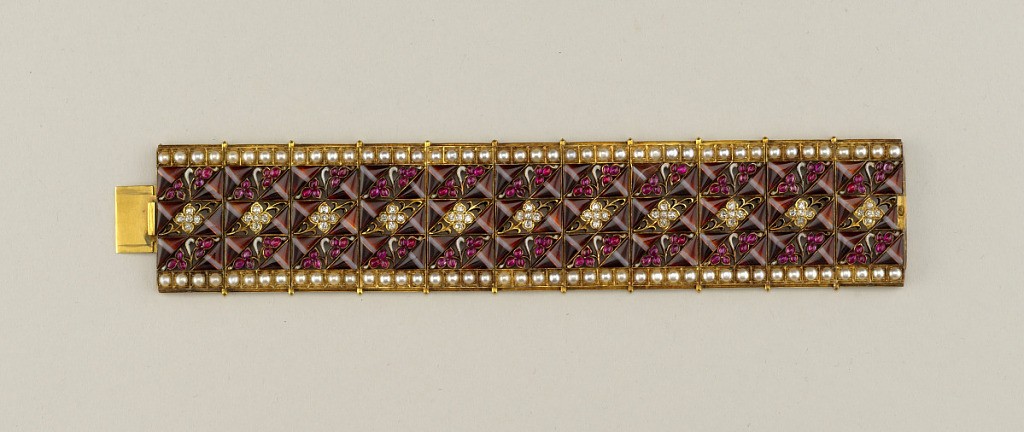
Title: Bracelet
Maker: Carlo Giuliano, Italian, 1831 - 1895
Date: ca. 1890
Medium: Gold, diamonds, rubies, pearls, enamel
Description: Wide gold and enamel bracelet with 100 cabochon rubies, 55 round diamonds, and 88 half pearls.